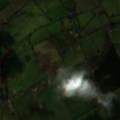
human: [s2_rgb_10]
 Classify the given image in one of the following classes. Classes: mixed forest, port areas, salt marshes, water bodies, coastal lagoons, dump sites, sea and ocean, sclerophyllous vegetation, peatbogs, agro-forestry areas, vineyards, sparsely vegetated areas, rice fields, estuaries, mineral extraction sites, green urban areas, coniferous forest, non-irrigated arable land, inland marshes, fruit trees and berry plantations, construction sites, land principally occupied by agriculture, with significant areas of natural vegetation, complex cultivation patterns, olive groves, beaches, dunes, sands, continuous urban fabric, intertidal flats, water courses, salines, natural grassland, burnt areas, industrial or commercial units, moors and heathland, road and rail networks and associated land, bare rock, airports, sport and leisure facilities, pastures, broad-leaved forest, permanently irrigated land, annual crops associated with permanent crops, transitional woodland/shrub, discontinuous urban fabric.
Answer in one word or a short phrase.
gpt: pastures